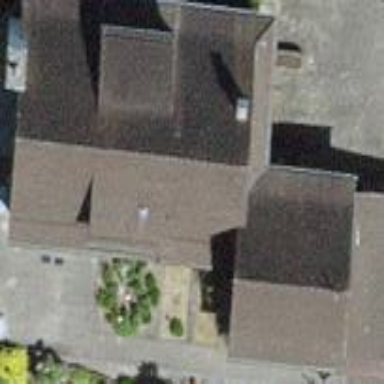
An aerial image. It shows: Building.